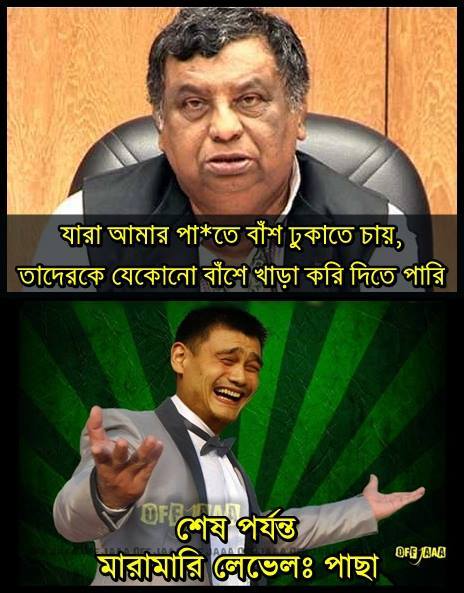
Caption: যারা আমার পা*তে বাশ ঢুকাতে চায়,তাদেরকে যাকোনো বাশে খাড়া করি দিতে পারি শেষ পর্যন্ত মারামারি লেভেলঃ পাছা
Label: hate